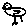
Label: bird